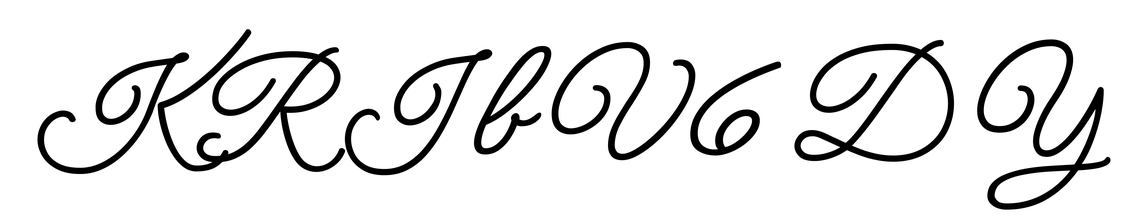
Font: MeowScript-Regular